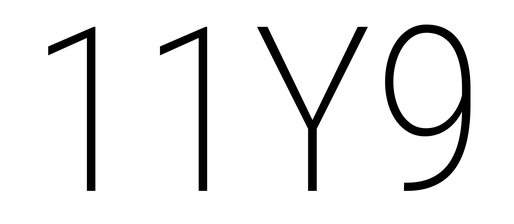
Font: Roboto_Condensed_ExtraLight